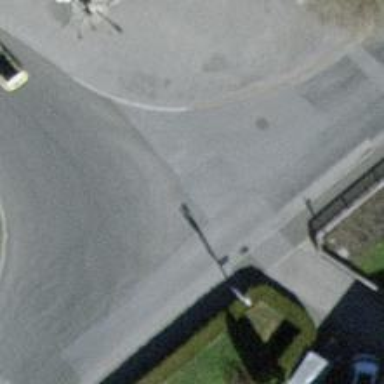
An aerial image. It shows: Public transport stop position.